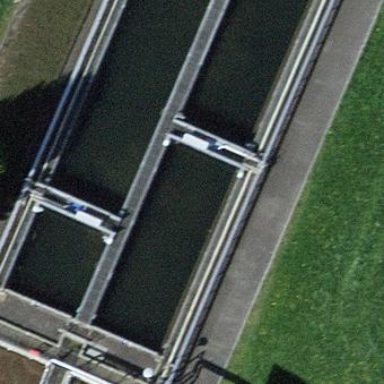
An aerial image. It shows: Body of wastewater.